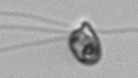
Label: flagellate_morphotype1